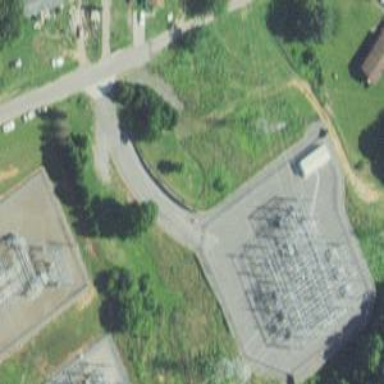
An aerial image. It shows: Substation for switching with surrounding fence.